Field crop: maize
Growth stage: 2
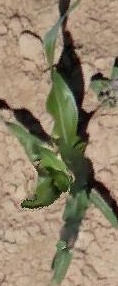
Species: maize